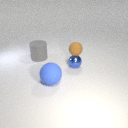
large blue rubber sphere to the right of large gray rubber cylinder